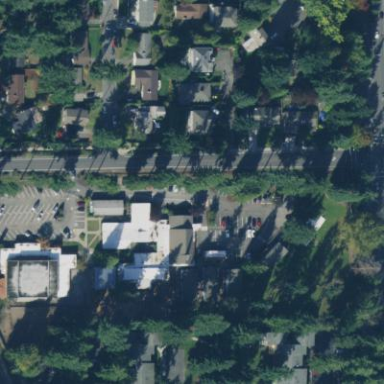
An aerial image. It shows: School.